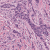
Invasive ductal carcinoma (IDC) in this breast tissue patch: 1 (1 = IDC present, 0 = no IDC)